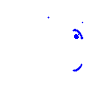
Particle: kaon